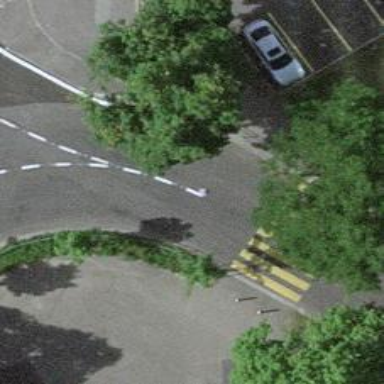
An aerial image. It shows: Residential road with separate asphalt sidewalk.